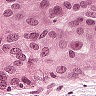
Metastatic tissue present: yes